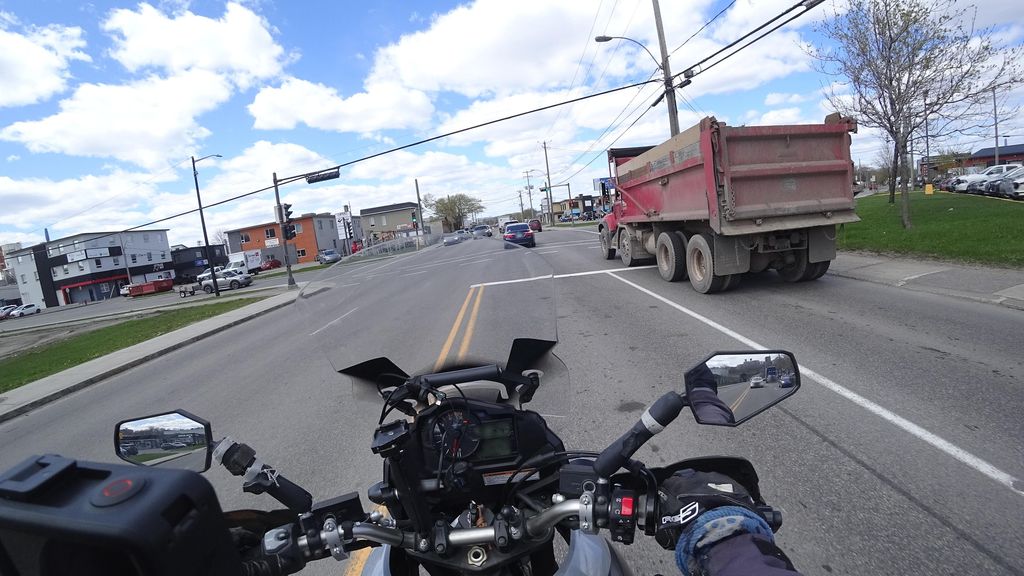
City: quebec_city